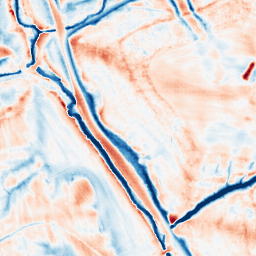
Category: edge_preserving
Decomposition family: guided
Decomposition parameters: radius: 8
eps: 0.001
Upsampling method: sinc_blackman
Upsampling parameters: scale: 2
kernel_size: 4
Upsampling scale: 2